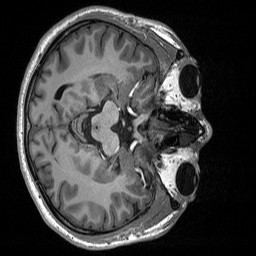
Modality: T1w
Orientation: axial
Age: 23
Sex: male
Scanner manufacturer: siemens
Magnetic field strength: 3 T
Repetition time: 2.53 s
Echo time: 0.00219 s